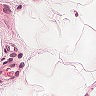
Metastatic tissue present: no